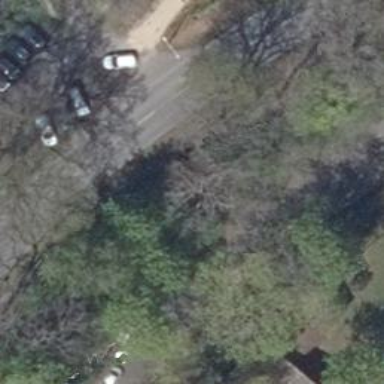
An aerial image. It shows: Dirt footway.